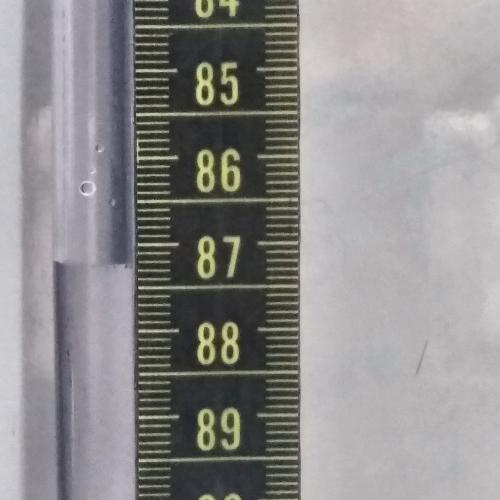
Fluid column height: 87.2 cm